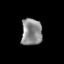
Tissue: prostate
Cell type: Epithelial cells
Senescence score: 0.2848
Nuclear area (px): 543
Mean DAPI intensity: 139.188